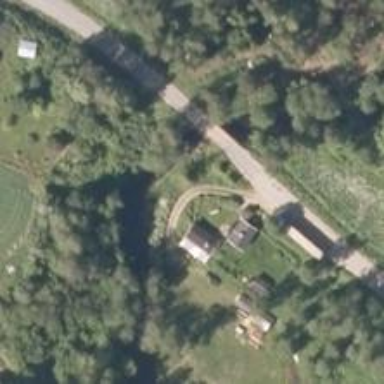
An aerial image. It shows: Unclassified road with bridge.